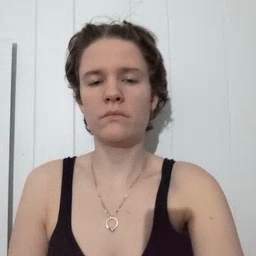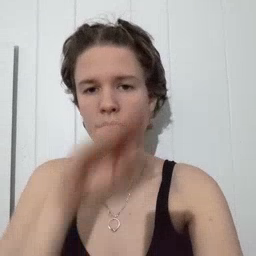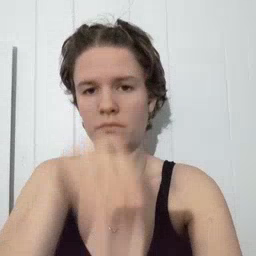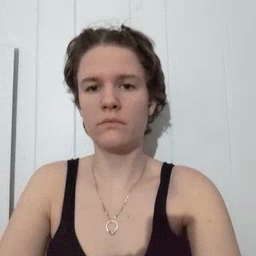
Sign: elephant